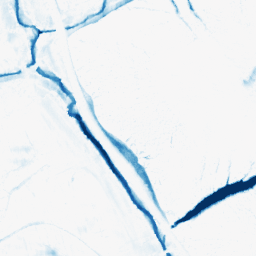
Category: morphological
Decomposition family: morphological_ellipse
Decomposition parameters: operation: closing
width: 20
height: 10
Upsampling method: regularized
Upsampling parameters: scale: 2
lambda_reg: 0.001
Upsampling scale: 2